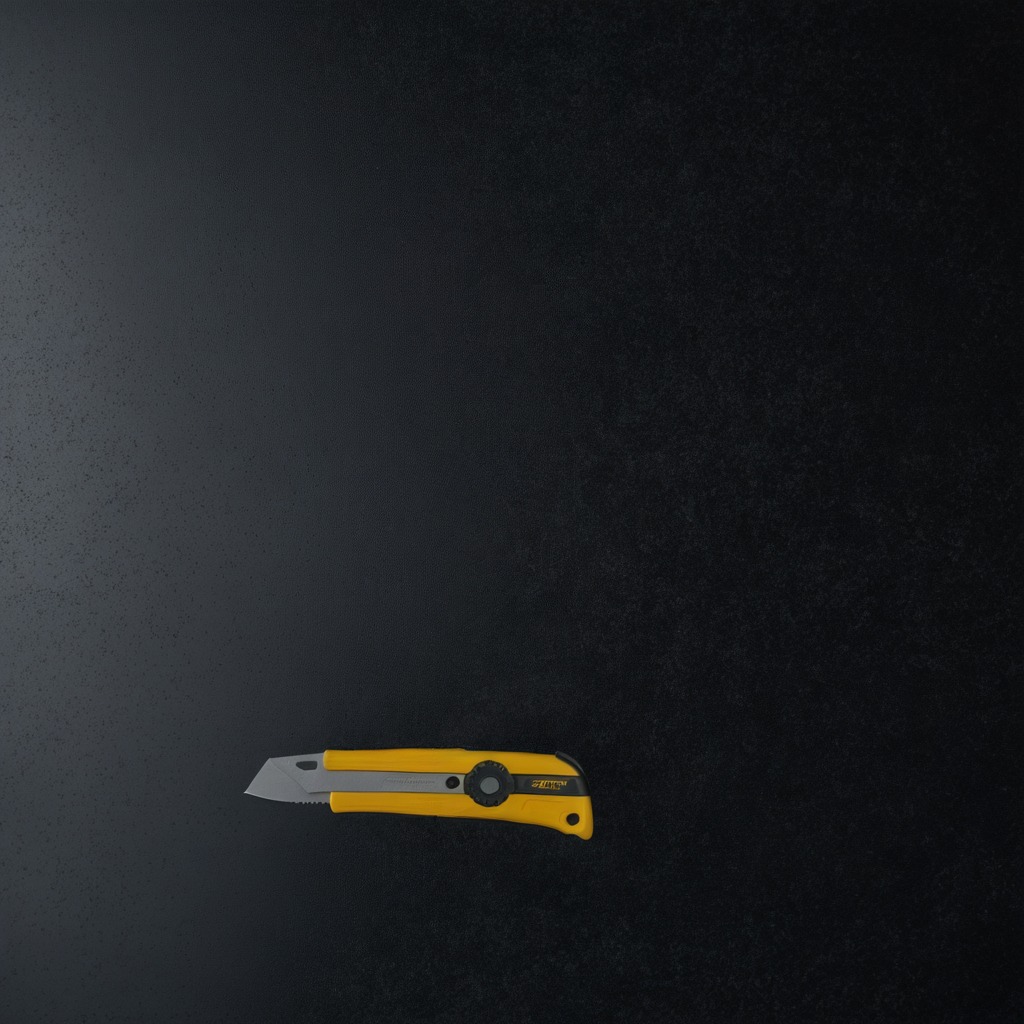
A utility knife lies on a clean granite tabletop covered with a black rubber mat inside a workshop at night dim ambient light soft shadows worn but beneath the mat